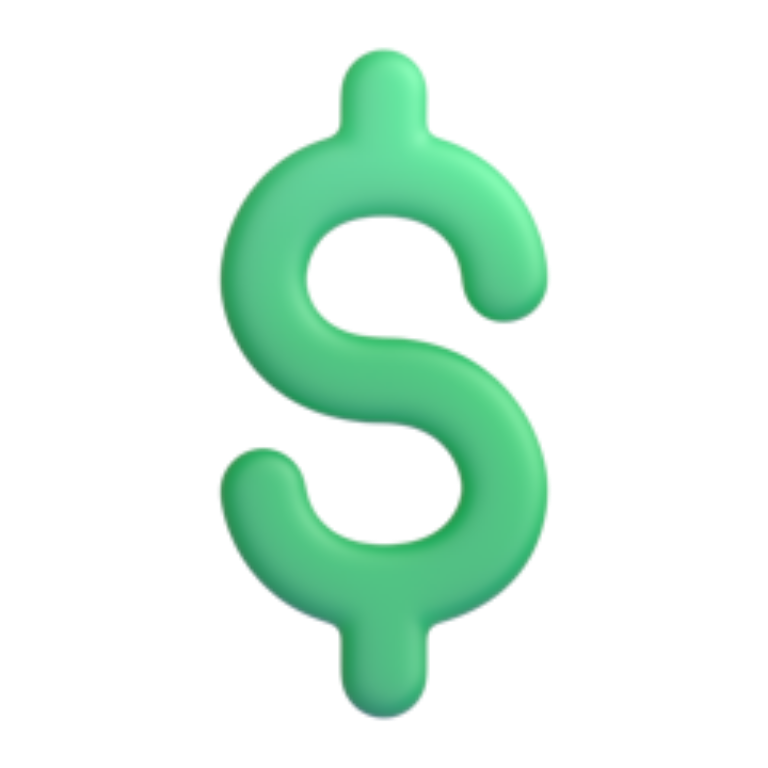
heavy dollar sign 3d